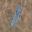
Label: 1